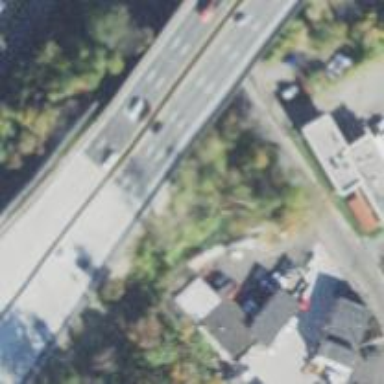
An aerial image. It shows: Asphalt motorway.